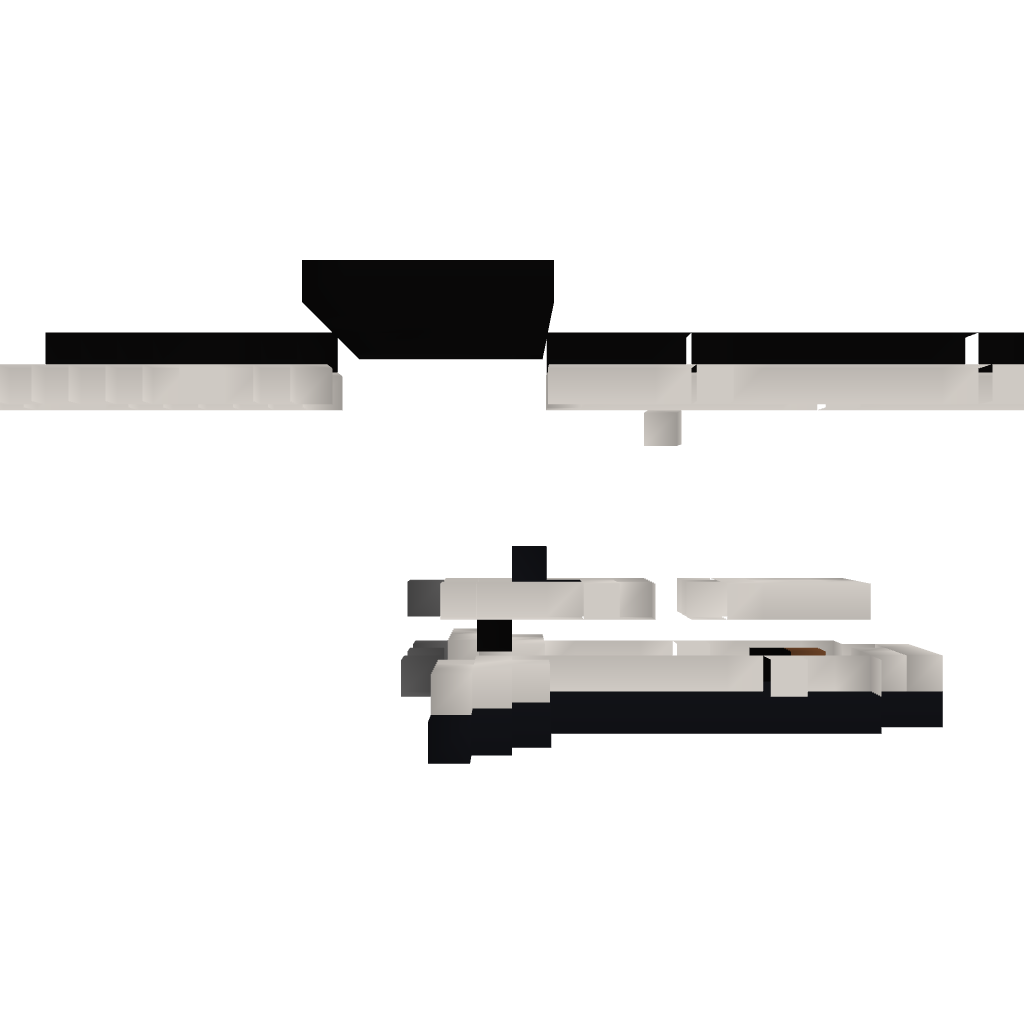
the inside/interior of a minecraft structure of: space lab